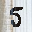
Label: 5